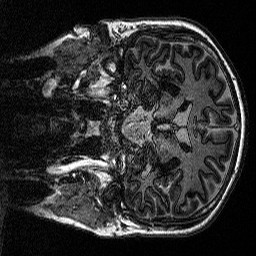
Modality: MP2RAGE
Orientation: coronal
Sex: male
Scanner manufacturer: siemens
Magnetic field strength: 3 T
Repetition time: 5 s
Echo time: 0.00292 s